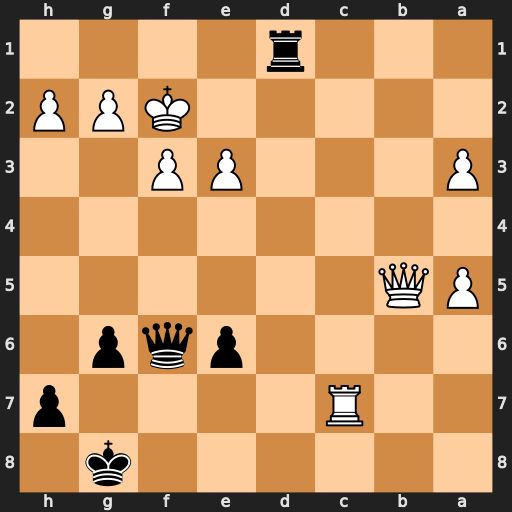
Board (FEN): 6k1/2R4p/4pqp1/PQ6/8/P3PP2/5KPP/3r4
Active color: b
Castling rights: -
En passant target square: -
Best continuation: Qh4+ g3 Qxh2#